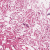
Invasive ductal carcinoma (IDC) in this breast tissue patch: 0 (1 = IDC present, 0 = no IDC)